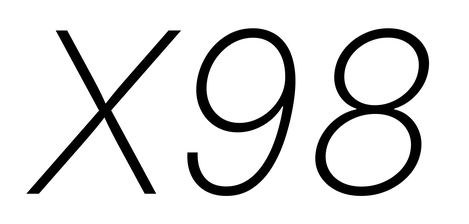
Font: Inter-Italic_ExtraLight_Italic